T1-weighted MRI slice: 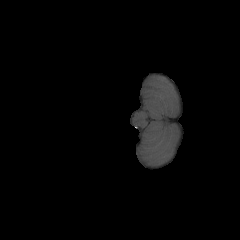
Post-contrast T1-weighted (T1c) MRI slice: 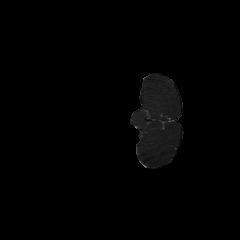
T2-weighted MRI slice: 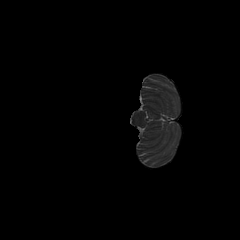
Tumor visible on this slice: no